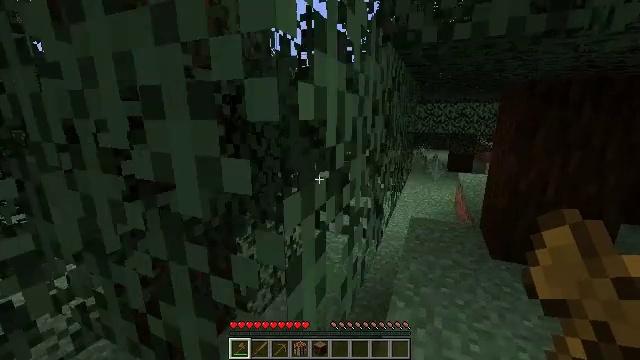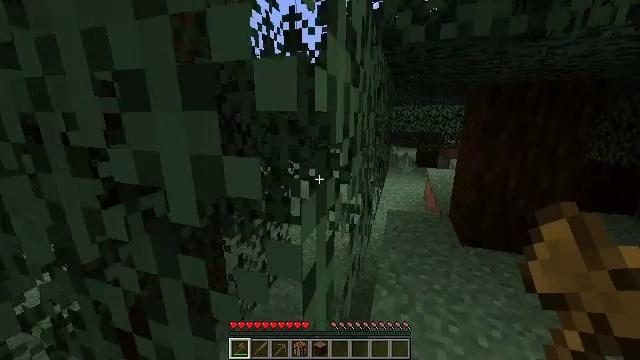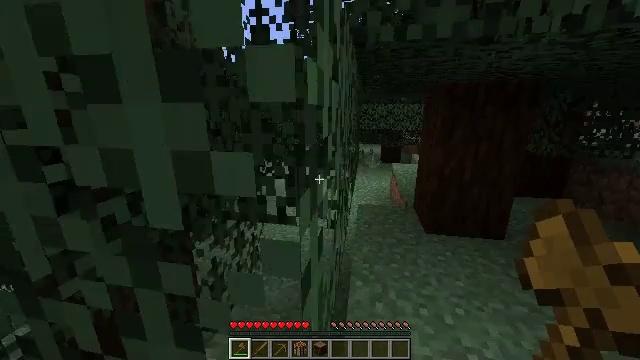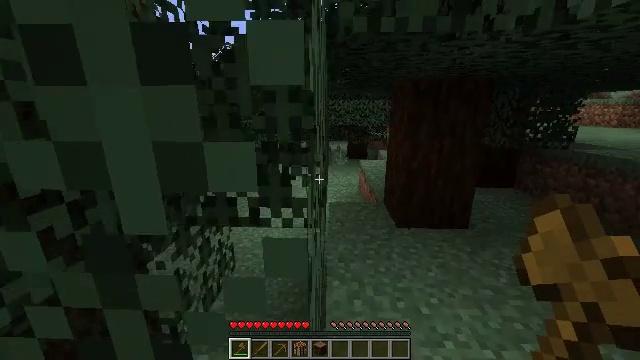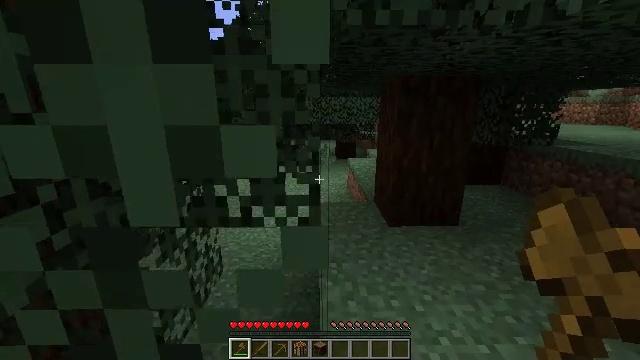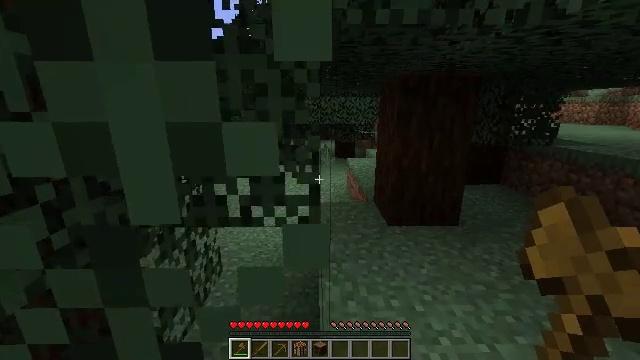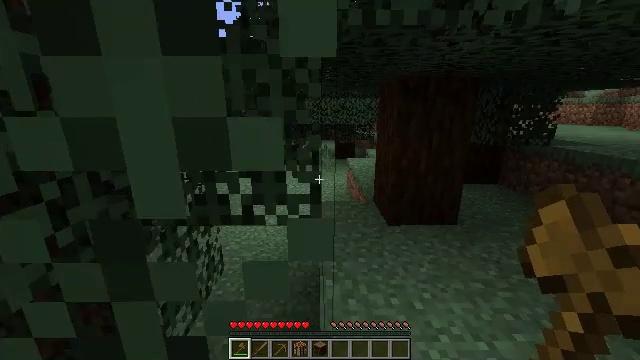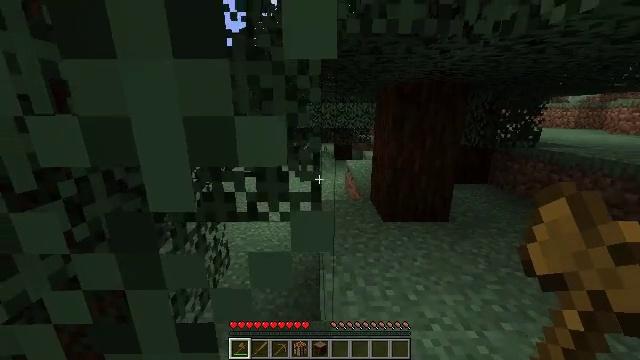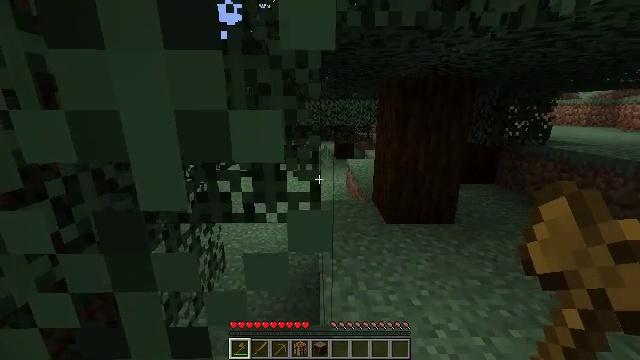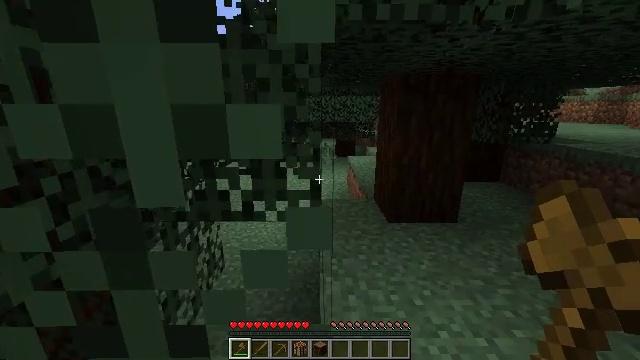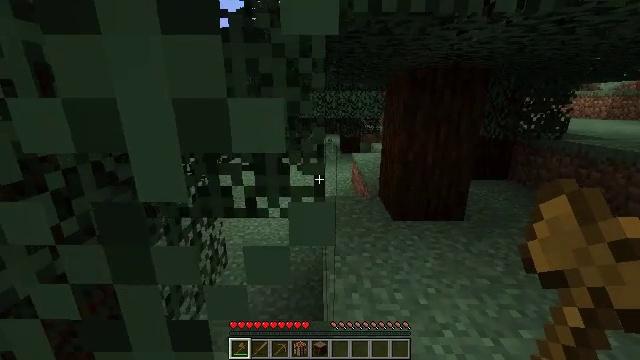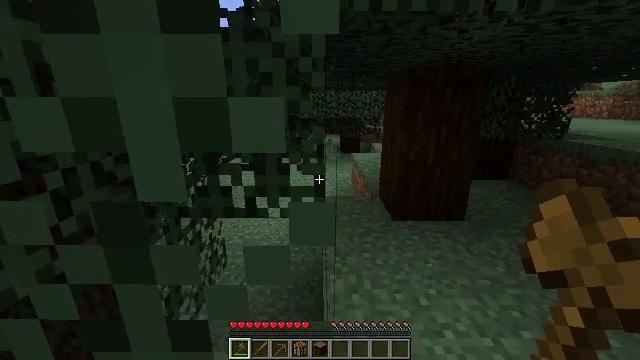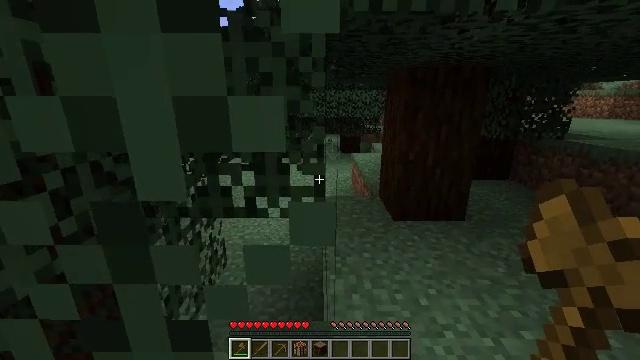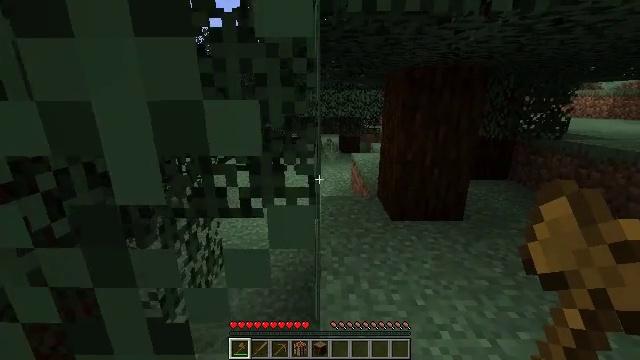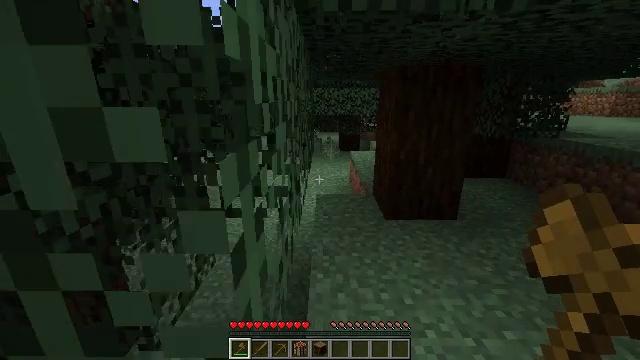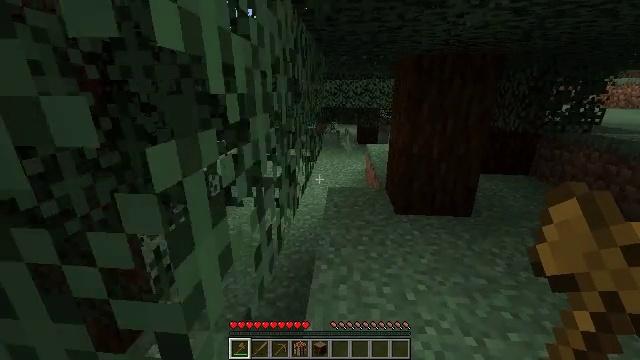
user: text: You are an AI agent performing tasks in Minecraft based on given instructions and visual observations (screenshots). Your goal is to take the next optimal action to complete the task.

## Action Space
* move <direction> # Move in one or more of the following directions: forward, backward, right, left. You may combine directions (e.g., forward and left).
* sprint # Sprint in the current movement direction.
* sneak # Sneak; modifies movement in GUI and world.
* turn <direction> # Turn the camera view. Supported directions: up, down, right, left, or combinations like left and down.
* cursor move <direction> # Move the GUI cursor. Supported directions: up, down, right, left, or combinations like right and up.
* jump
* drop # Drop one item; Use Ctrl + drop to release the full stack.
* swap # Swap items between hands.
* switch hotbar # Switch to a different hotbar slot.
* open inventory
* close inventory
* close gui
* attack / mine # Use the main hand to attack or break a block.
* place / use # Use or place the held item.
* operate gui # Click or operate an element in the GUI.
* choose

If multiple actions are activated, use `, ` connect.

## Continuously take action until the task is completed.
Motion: motion action
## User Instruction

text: Collect the large fern.
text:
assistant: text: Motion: move forward, sprint, turn right
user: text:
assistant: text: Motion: move forward, sprint, turn right
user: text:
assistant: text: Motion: move forward, sprint, turn right
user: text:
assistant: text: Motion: move forward, sprint, turn right
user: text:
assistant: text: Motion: move forward, sprint
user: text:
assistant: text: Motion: move forward, sprint
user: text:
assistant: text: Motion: move forward, sprint
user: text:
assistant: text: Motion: move forward, sprint
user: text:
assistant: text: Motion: move forward, sprint
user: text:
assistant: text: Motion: move forward, sprint
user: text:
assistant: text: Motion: move forward, sprint
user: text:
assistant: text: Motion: move forward, sprint
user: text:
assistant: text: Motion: move forward and move right, sprint
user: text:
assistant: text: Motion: move forward and move right, sprint
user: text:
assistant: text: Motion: move forward and move right, sprint, turn left and down
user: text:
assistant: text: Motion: move forward and move right, sprint, turn left
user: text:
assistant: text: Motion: move forward and move right, sprint
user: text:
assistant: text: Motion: move forward, sprint
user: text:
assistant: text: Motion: move forward, sprint
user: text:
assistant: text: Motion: move forward, sprint
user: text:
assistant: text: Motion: move forward, sprint, turn left
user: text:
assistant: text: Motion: move forward, sprint
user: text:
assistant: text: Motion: move forward, sprint
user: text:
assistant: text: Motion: move forward, sprint, turn left
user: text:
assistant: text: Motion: move forward, sprint, turn left
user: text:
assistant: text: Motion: move forward, sprint, turn left
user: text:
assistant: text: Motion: move forward, sprint
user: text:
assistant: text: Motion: move forward, sprint
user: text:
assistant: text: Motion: move forward
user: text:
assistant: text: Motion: move forward